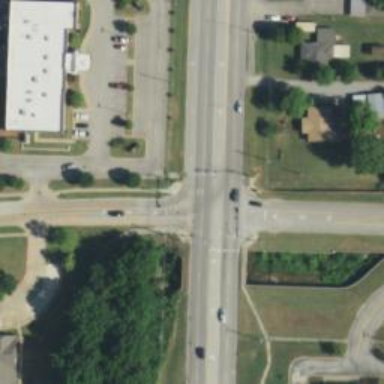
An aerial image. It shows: Crossing on the road.